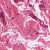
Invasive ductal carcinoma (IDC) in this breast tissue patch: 0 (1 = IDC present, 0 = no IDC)